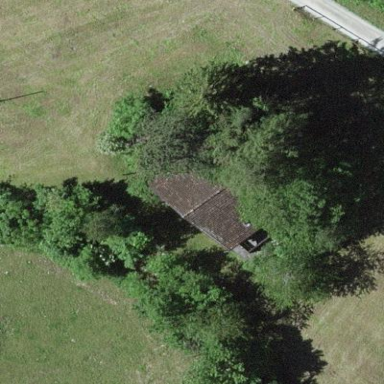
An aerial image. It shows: Hut.